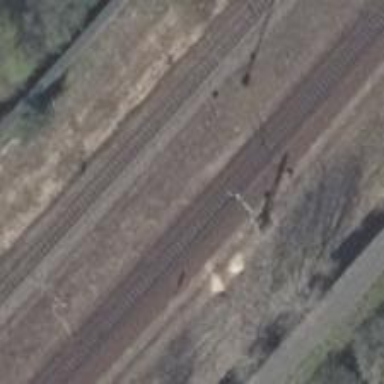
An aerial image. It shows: Milestone along the railway track with catenary mast.